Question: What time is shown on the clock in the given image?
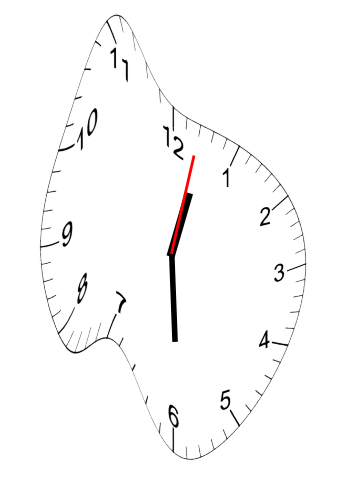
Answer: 12:30:02